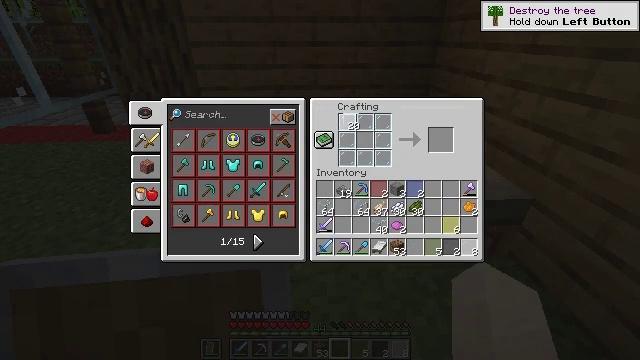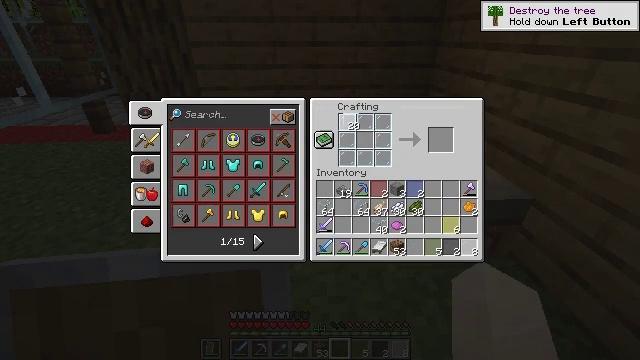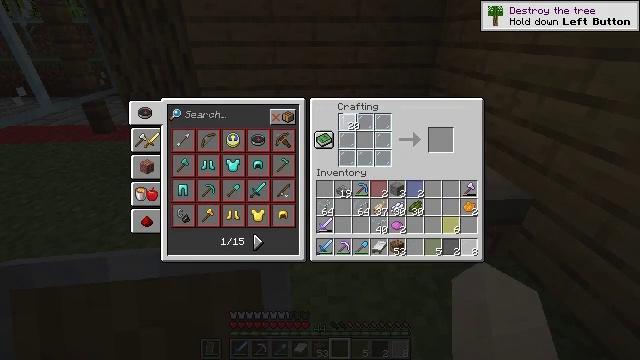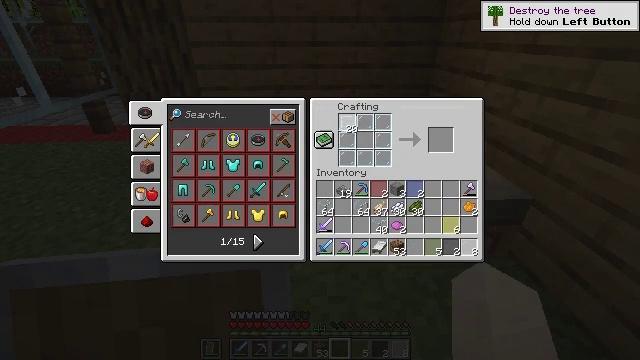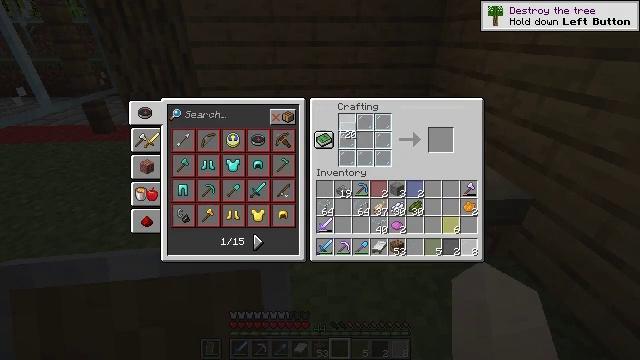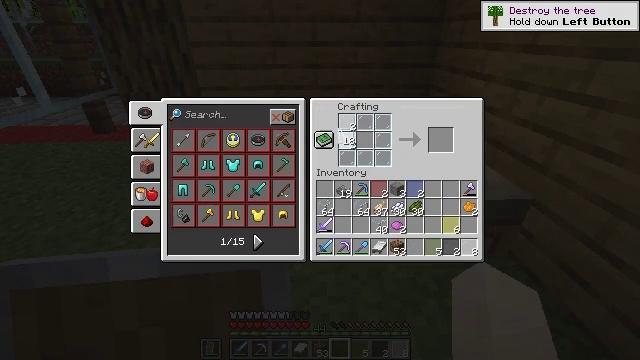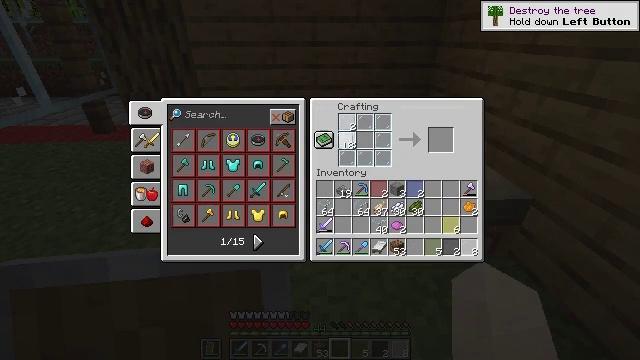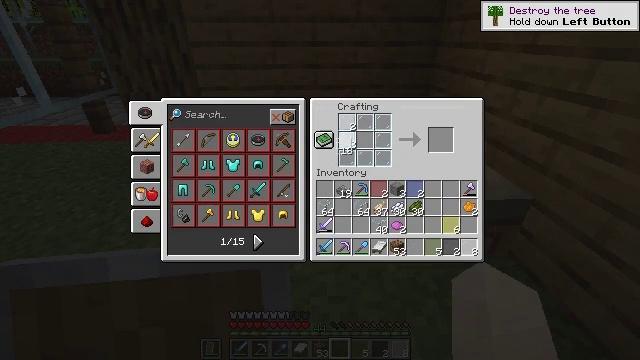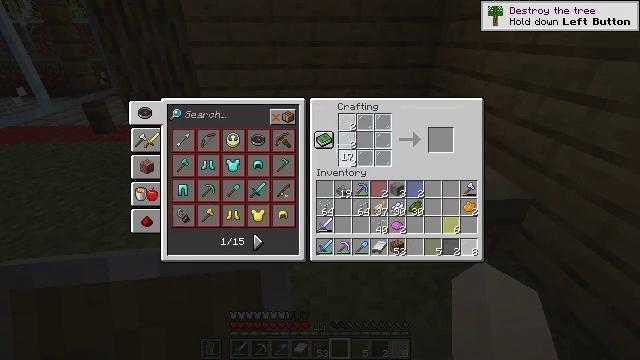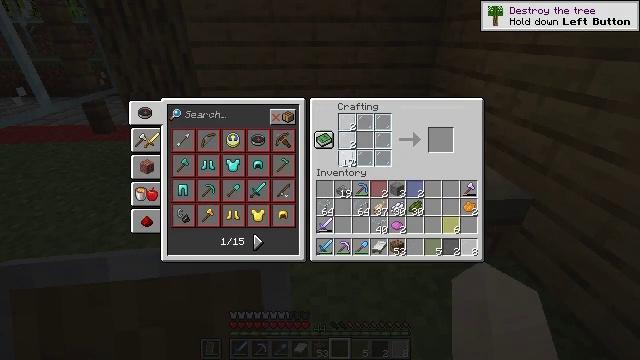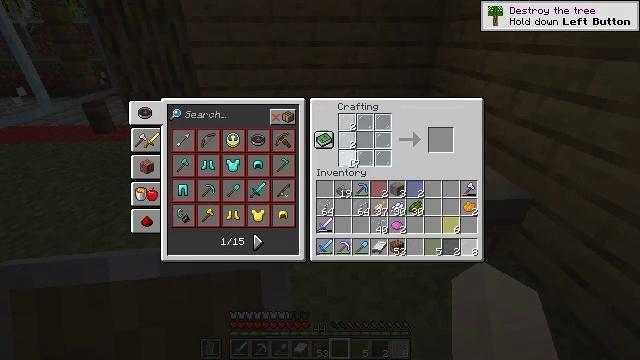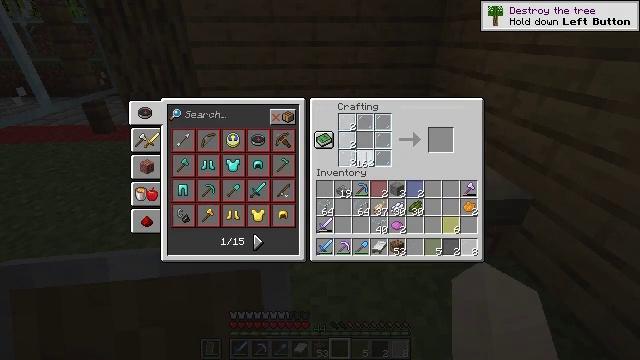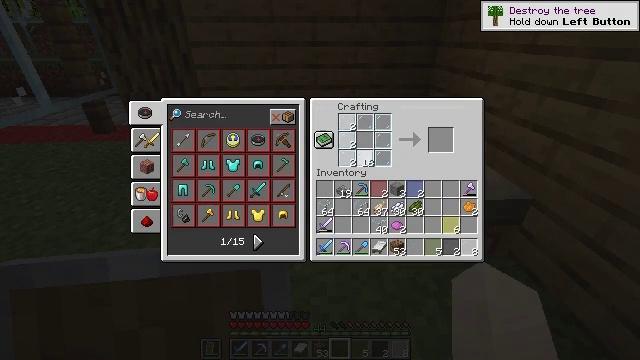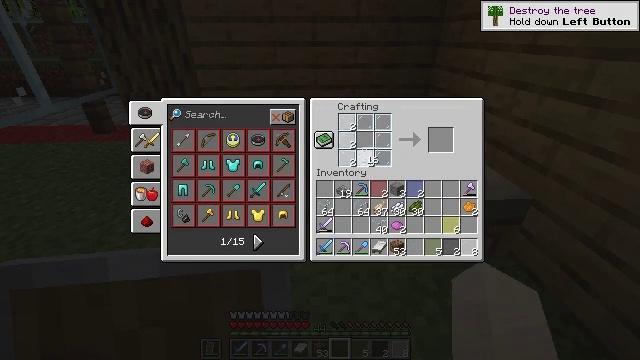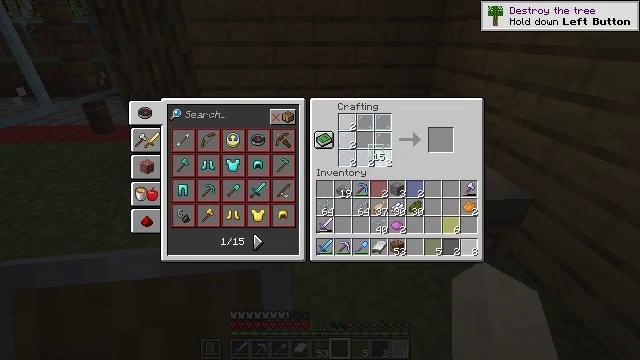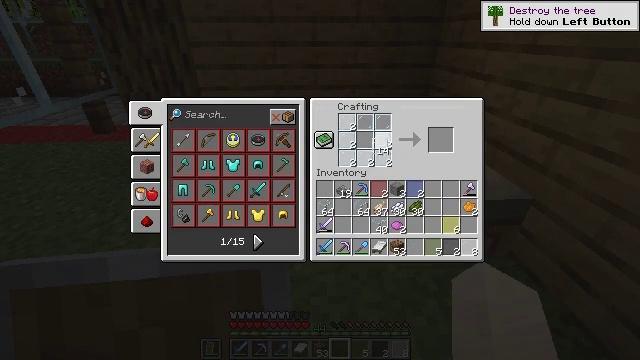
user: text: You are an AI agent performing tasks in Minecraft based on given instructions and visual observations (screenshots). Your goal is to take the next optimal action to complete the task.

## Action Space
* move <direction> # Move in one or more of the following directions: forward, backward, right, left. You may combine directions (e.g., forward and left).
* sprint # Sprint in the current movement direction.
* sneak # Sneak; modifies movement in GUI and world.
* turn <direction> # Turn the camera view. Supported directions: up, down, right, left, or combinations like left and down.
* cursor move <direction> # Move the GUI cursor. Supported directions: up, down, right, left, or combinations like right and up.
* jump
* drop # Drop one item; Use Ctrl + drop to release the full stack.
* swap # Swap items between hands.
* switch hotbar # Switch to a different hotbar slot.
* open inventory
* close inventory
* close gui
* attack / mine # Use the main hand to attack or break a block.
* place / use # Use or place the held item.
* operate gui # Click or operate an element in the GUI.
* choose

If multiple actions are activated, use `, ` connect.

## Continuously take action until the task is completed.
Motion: motion action
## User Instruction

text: Craft a magenta stained glass pane.
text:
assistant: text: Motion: no_op
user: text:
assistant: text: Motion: choose
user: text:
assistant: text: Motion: choose
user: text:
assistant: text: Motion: choose
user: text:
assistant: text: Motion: choose
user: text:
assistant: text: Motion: choose
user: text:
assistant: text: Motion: choose
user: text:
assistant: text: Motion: choose
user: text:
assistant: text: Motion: choose
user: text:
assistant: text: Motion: choose
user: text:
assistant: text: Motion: cursor move right, choose
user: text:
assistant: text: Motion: choose
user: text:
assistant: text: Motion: choose
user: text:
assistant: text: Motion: choose
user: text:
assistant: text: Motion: choose
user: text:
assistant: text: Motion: choose
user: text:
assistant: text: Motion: cursor move up, choose
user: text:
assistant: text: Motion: choose
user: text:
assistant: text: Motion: choose
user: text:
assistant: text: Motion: choose
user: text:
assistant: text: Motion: choose
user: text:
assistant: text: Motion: choose
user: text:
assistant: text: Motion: choose
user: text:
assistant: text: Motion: cursor move right and down
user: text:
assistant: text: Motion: cursor move right and down
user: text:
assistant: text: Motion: cursor move right and down
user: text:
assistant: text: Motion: cursor move down
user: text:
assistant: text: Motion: cursor move down
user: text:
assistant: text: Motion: cursor move down
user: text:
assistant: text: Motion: cursor move down